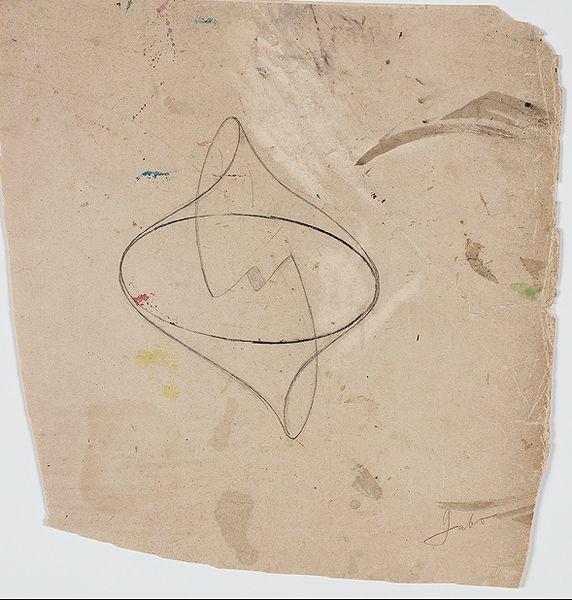
Titel: Study for Hovering, Study for Hovering
Künstler: Naum Gabo
Standort: Amherst (Massachusetts, USA)
Institution: Mead Art Museum, Amherst College
Schlagwörter: beige, blue, red, black, green, yellow, pink, brown, drawing, paper, oval, color, line, sketch, pen, movement, abstract, ink, signature, pencil, circle, form, lines, shapes, top, horn, paint, simple, wrapped, round, dirty, shape, pulse, spot, messy, graphite, curve, circular, smear, elipse, thrumpet, connected, rips, rip